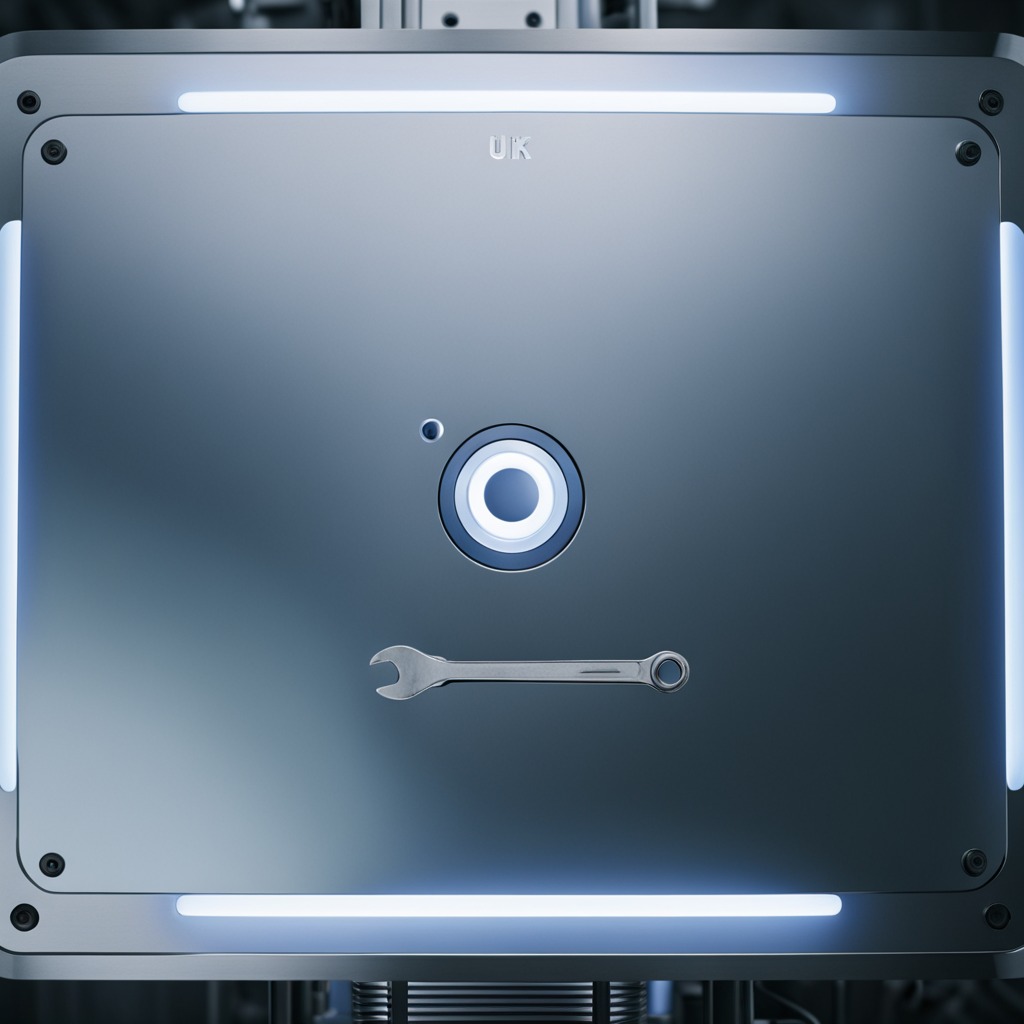
A wrench is lying on the metal table.